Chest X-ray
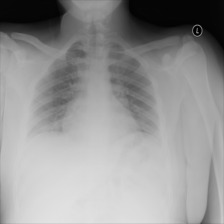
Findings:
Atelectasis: negative
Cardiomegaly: negative
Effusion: negative
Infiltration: negative
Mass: negative
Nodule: negative
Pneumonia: negative
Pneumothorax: negative
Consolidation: negative
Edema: negative
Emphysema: negative
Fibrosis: negative
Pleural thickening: negative
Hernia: negative